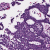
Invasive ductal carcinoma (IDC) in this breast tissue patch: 1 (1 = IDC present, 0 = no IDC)